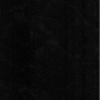
Label: dusty